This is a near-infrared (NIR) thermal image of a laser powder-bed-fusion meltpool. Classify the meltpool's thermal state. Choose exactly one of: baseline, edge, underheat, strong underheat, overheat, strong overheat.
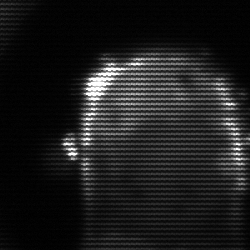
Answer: baseline